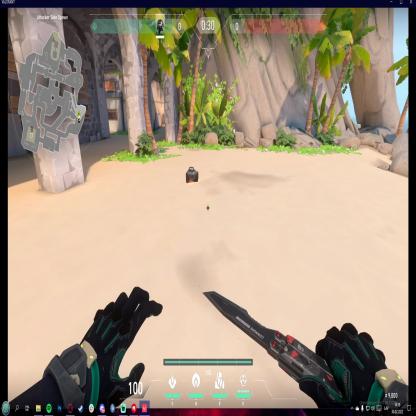
Label: dropped spike